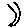
Label: moon